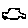
Label: car